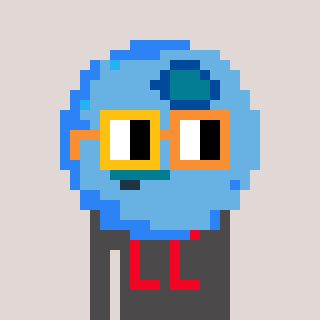
a pixel art character with square yellow and orange glasses, a blueberry-shaped head and a grayscale-colored body on a warm background